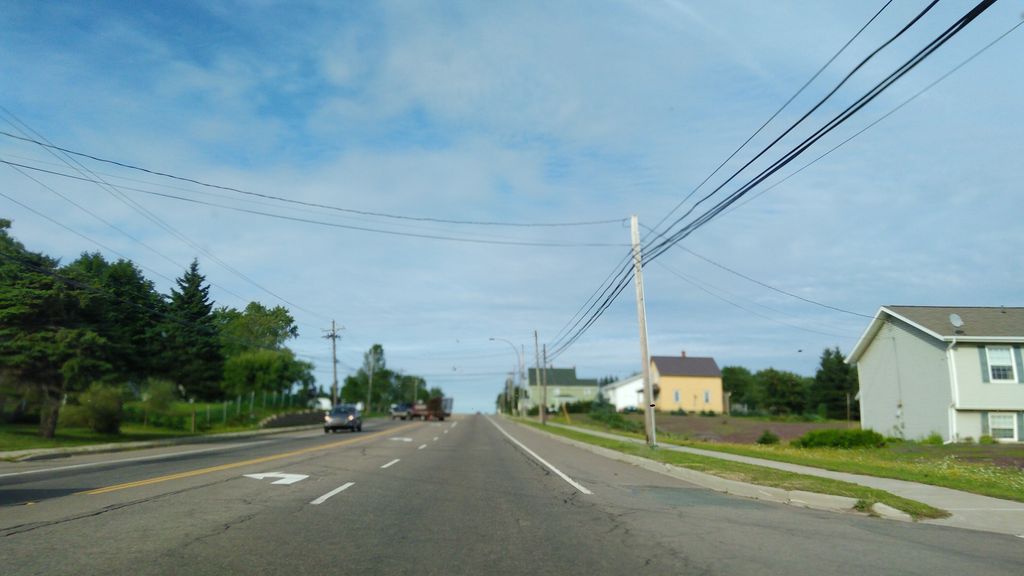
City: charlottetown